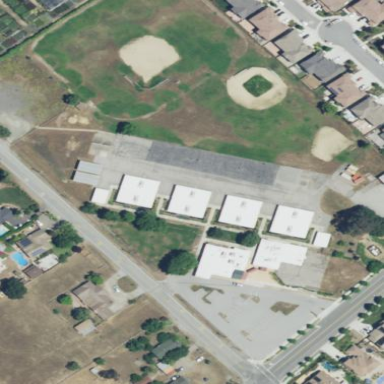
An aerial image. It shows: School.